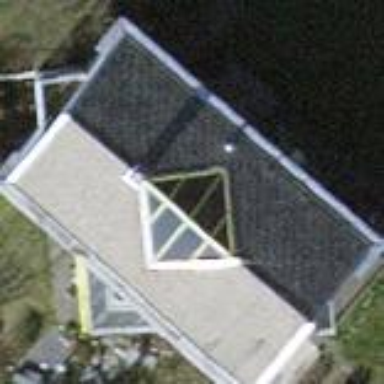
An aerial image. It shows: Detached building.